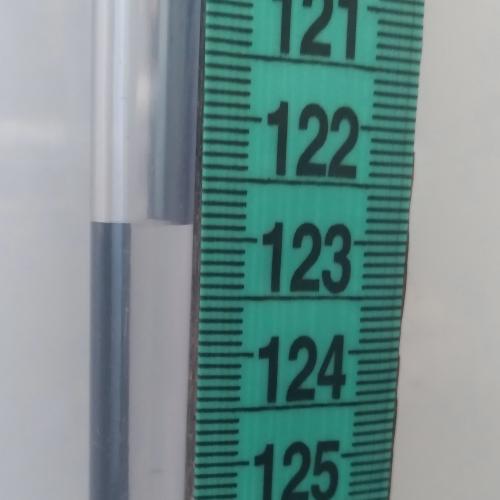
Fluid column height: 122.9 cm